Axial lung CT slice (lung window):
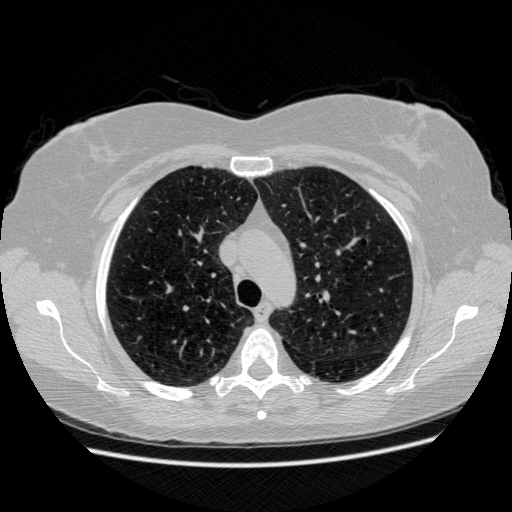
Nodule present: no